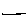
Label: line